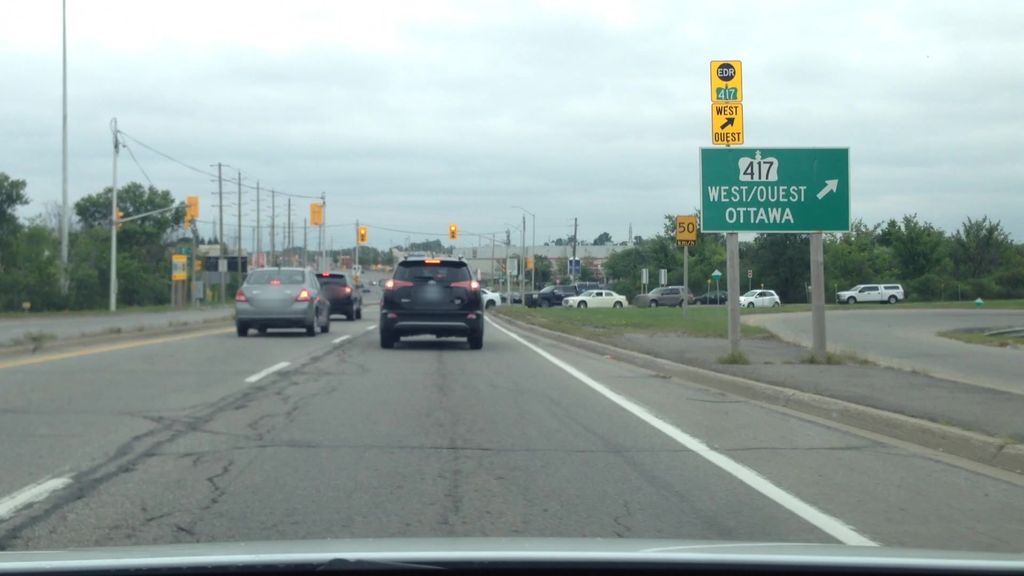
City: ottawa-gatineau